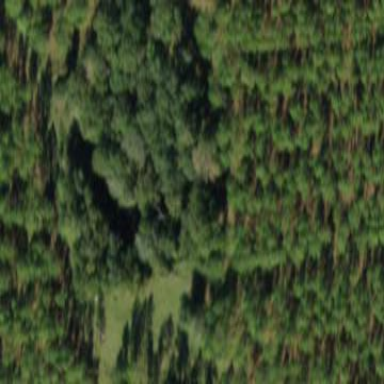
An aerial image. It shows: Mixed woodland area with various types of leaves.